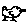
Label: bird